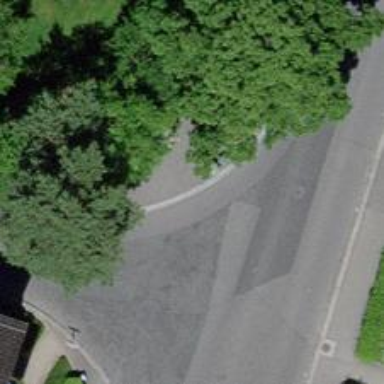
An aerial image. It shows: Kerb barrier.